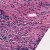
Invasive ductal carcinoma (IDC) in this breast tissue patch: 0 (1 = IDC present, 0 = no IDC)